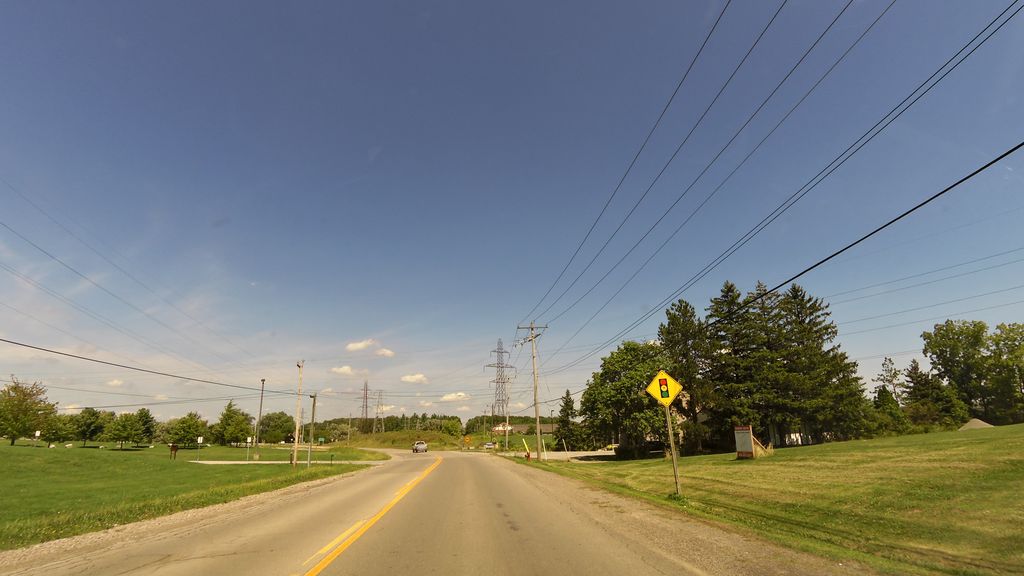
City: hamilton